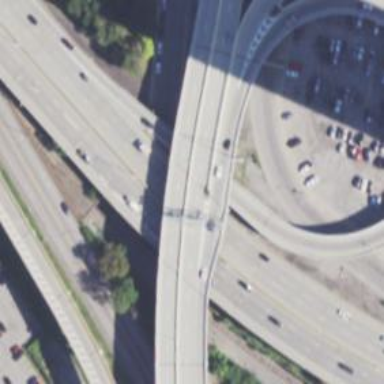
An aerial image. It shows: Viaduct bridge over motorway.